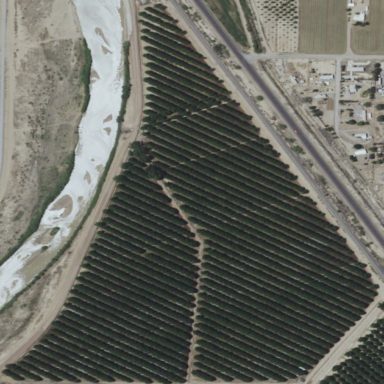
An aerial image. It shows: Orchard.